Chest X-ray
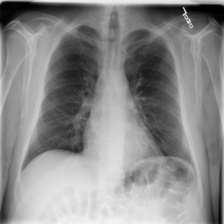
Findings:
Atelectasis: negative
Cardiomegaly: negative
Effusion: negative
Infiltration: negative
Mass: negative
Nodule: negative
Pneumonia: negative
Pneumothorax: negative
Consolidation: negative
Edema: negative
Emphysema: negative
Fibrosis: negative
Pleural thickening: negative
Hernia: negative